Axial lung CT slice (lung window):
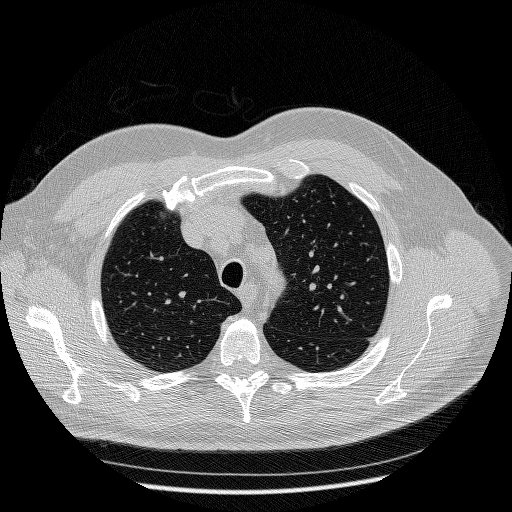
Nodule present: no